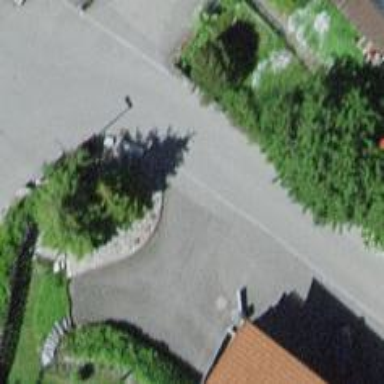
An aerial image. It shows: Asphalt road designated as living street.